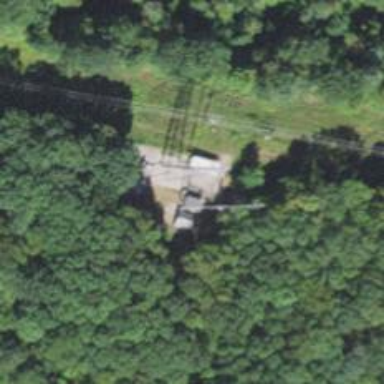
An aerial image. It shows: Mast structure.